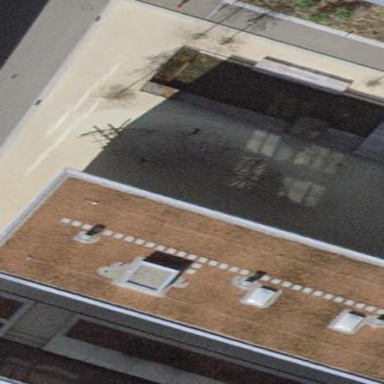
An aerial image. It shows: Terrace building.